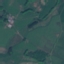
Land use / land cover class: Pasture